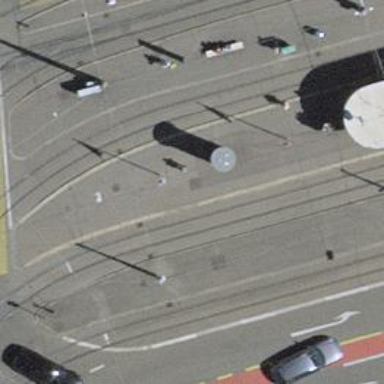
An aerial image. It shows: Tram stop for public transport.